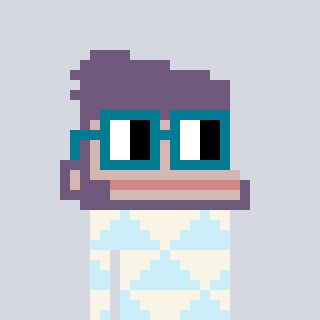
a pixel art character with square dark green glasses, a ape-shaped head and a cold-colored body on a cool background